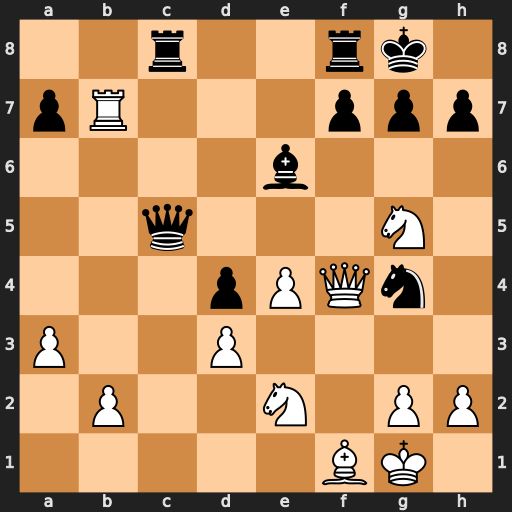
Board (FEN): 2r2rk1/pR3ppp/4b3/2q3N1/3pPQn1/P2P4/1P2N1PP/5BK1
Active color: w
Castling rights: -
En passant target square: -
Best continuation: Nxe6 fxe6 Qxg4